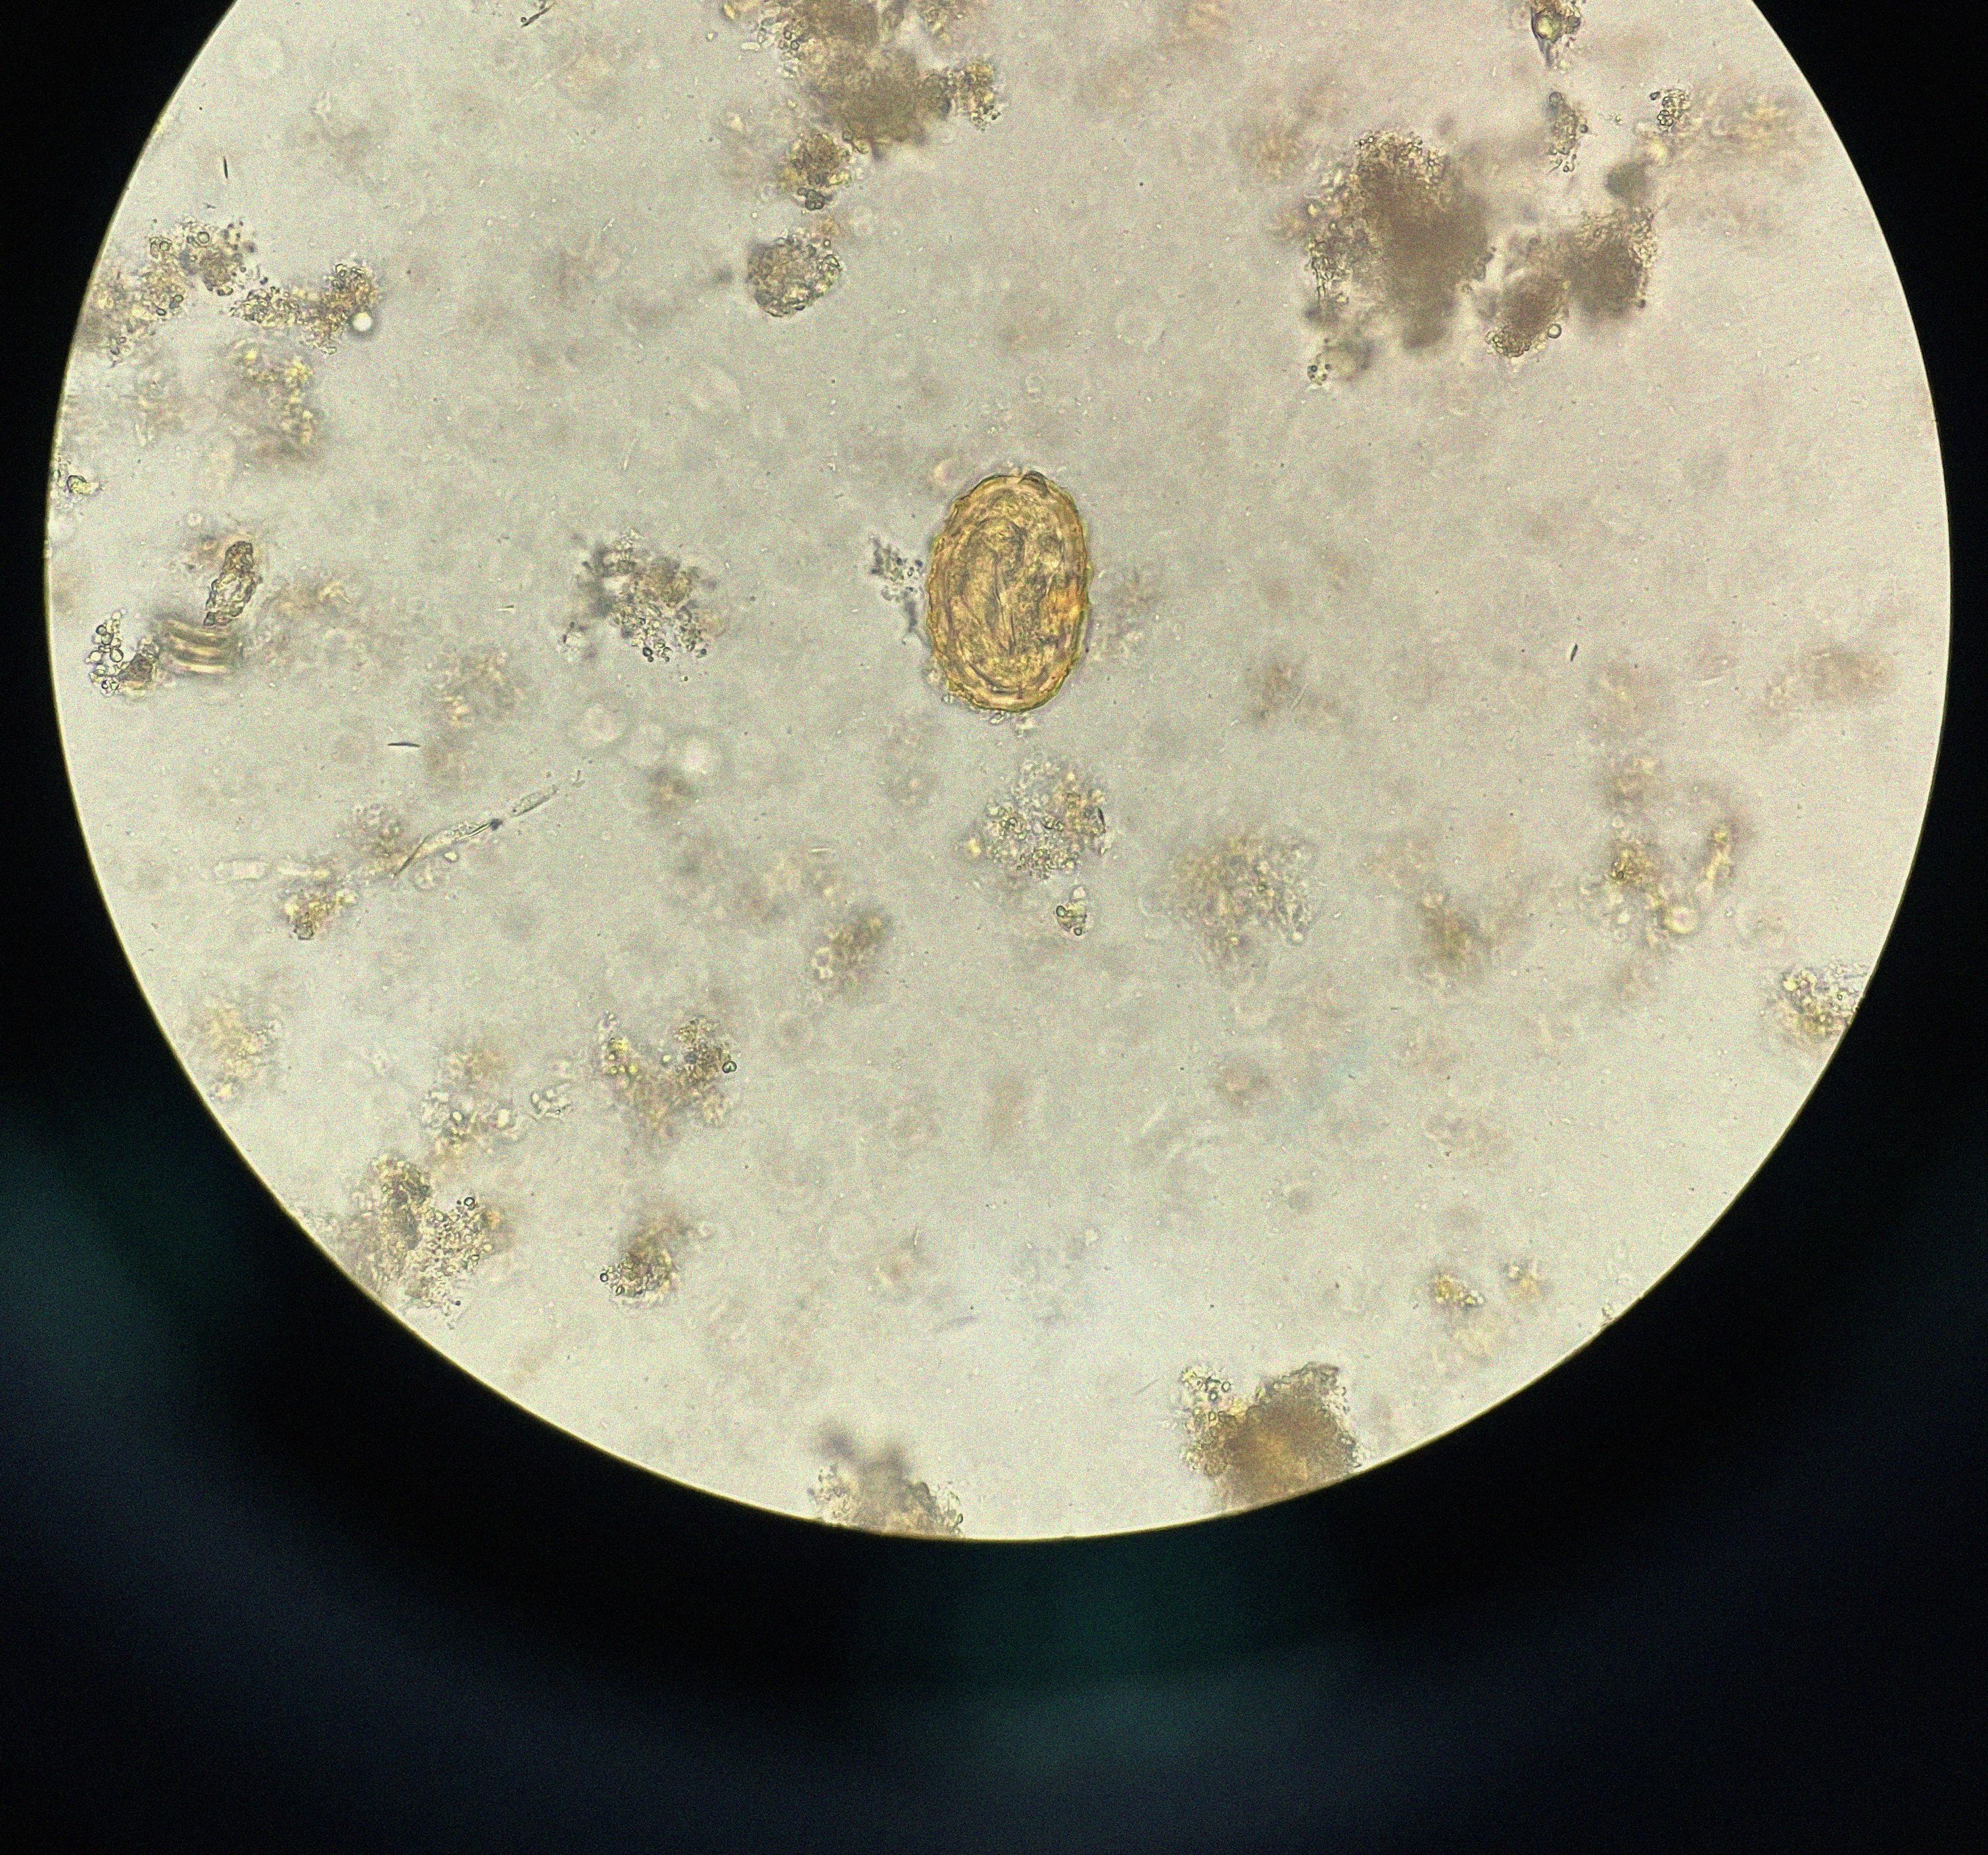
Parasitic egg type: Ascaris lumbricoides